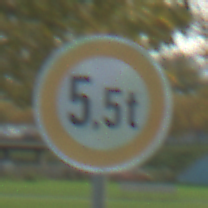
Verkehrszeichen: TatsaechlicheMasse
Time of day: MorningAfternoon
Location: Outdoor (Urban)
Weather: PartlyCloudy
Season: NotSpecified
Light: Natural